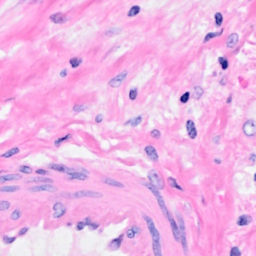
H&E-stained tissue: Breast